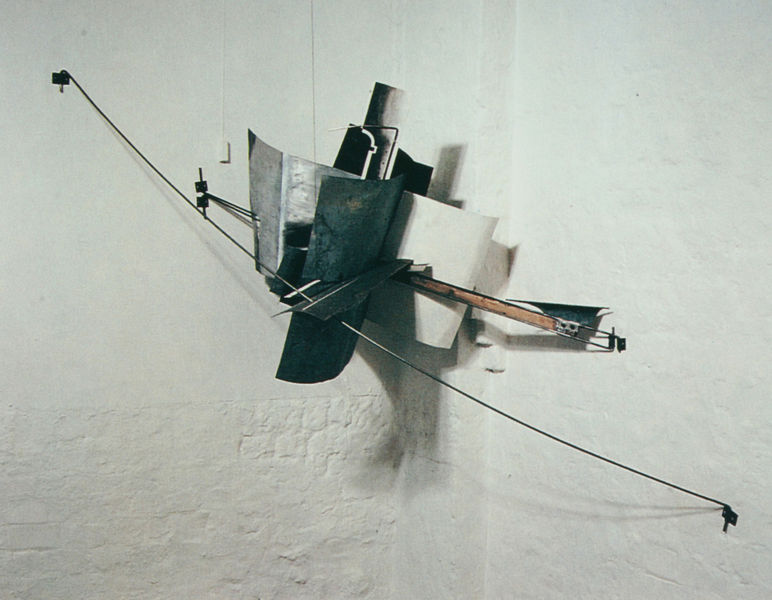
Titel: Eck-Relief
Künstler: Wladimir Tatlin
Standort: London
Institution: Annely Juda Fine Arts
Schlagwörter: blau, weiß, kubismus, wand, schnur, skulptur, relief, bogen, abstrakt, modern, metall, plastik, rechteck, befestigt, objekt, quadrat, draht, metal, installation, konstruktivismus, russisch, raumecke, suprematismus, tatlin, eck konter relief, tanguy